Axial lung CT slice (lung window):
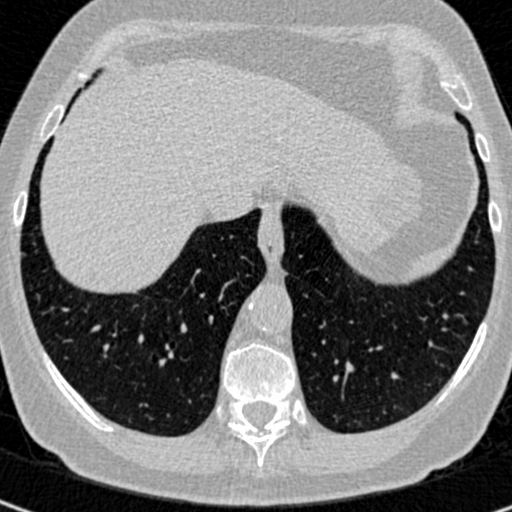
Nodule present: no